Question: So I've come across lots of tutorials about OpenCV's haartraining and cascaded training tools. In particular I'm interested in training a car classifier using the createsamples tool but there seem to be conflicting statements all over the place regarding the -w and -h parameters, so I'm confused.
I'm referring to the command:
'''
$ createsamples -info samples.dat -vec samples.vec -w 20 -h 20
'''
I have the following three questions:
- I understand that the aspect ratio of the positive samples should be the same as the aspect ratio you get from the -w and -h parameters above. But do the -w and -h parameters of ALL of the positive samples have to be the same , as well? Eg. I have close to 1000 images. Do all of them have to be the same size after cropping?- If it is not the size but the aspect ratio that matters, then how precisely matching must the aspect ratio be of the positive samples, compared to the -w and -h parameters mentioned in the OpenCV tools? I mean, is the classifier very sensitive, so that even a few pixels off here and there would affect its performance? Or would you say that it's safe to work with images as long as they're all approximately the same ratio by eye.- I have already cropped several images to the same size. But in trying to make them all the same size, some of them have a bit more background included in the bounding boxes than others, and some have slightly different margins. (For example, see the two images below. The bigger car takes up more of the image, but there's a wider margin around the smaller car). I'm just wondering if having a collection of images like this is fine, or if it will lower the accuracy of the classifier and that I should therefore ensure tighter bounding boxes around all objects of interest (in this case, cars)?

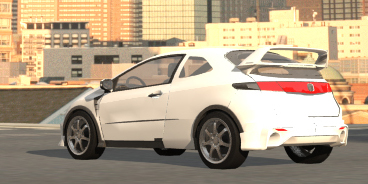
Answer: First Question: Yes, all the images to be used for training have to be the same size. (at least for the last time I did face detection sample training. Should be the same here. If I am not wrong, there will be an error if the images are not of same size. But u can try it out and see if time permits.)
Second Question: Not really sure what you are asking here. But the classifier is not that sensitive as u think. A few pixels off the object of interest, let's say the hand for instance, if the little finger is missing a few pixels(due to cropping) and other images have few pixels missing for the thumb, etc... the classifier will still be able to detect the hand. So a few pixels missing here and there or a few background pixels added in, will not affect the classifier much at the end of the day.
Third Question: You should crop the image to consist of the car only for maximum result. try eliminate as much background as possible. I did a research based on samples with noisy background, black background and cropped samples with minimum background. Cropped samples with minimum background shows the best results in terms of false positive and false negative, from what I remember.
U can use object marker to do it: <URL>
The tedious way would be to use paint to resize all the image to the same pixel value after cropping.
This link should also answer your question: <URL>
I also agree with GilLevi that there are much better detection methods compared to Haar, HoG, LBP cascade. training of the images can take days(depends on number of images trained). If you really have to use the cascade methods and you are looking to minimise training time,
training with Haar-like features takes much longer than with HoG or LBP. But results wise, I am not really sure which will ensure better performance and robustness.
Hope my answer helped you. Should there be more questions, do comment.